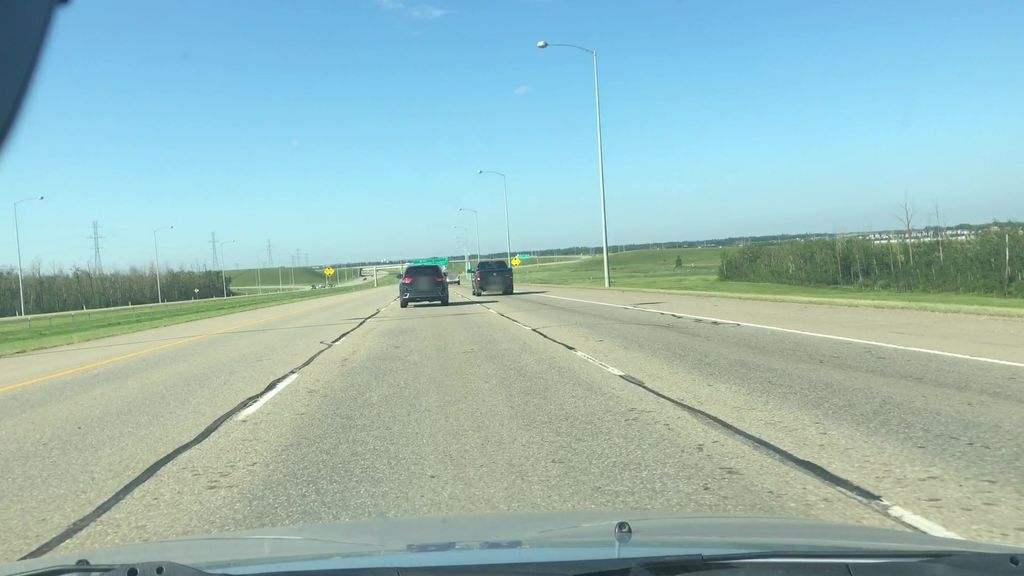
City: edmonton